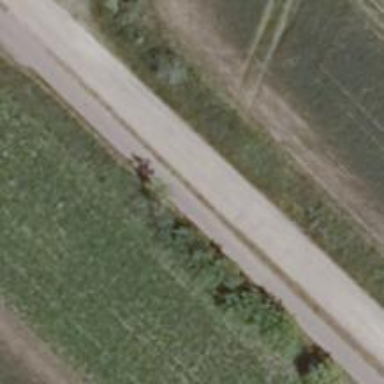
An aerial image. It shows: Unclassified road.